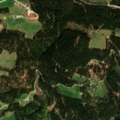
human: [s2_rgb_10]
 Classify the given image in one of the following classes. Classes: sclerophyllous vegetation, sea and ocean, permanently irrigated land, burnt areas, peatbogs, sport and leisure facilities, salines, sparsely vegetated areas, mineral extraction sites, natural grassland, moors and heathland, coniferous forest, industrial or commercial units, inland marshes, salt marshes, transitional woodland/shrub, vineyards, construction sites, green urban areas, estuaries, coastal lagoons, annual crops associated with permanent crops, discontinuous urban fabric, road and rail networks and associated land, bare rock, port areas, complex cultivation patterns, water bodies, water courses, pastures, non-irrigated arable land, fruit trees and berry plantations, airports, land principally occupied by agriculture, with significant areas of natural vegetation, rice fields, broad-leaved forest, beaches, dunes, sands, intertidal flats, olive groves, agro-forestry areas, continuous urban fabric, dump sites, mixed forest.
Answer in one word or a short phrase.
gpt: pastures, coniferous forest, mixed forest